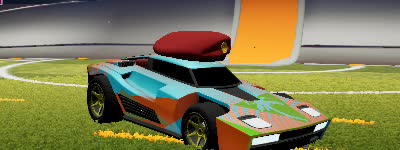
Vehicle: breakout